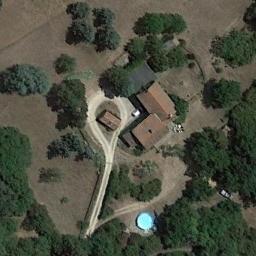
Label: sparse_residential